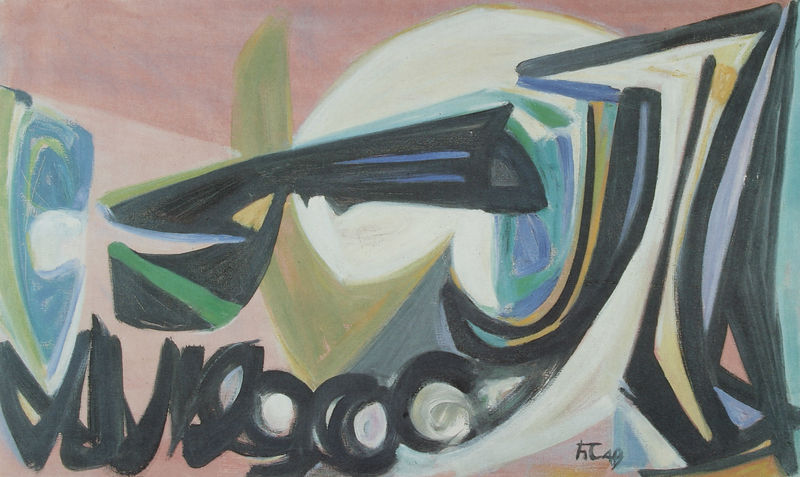
Titel: Verbindung
Künstler: Hann Trier
Institution: Im Besitz des Künstlers
Schlagwörter: blau, weiß, aquarell, gelb, grün, bunt, grau, schwarz, muster, wand, signatur, schleifen, rosa, kreis, rund, abstrakt, formen, linien, kreise, fresko, geometrie, kringel, trier